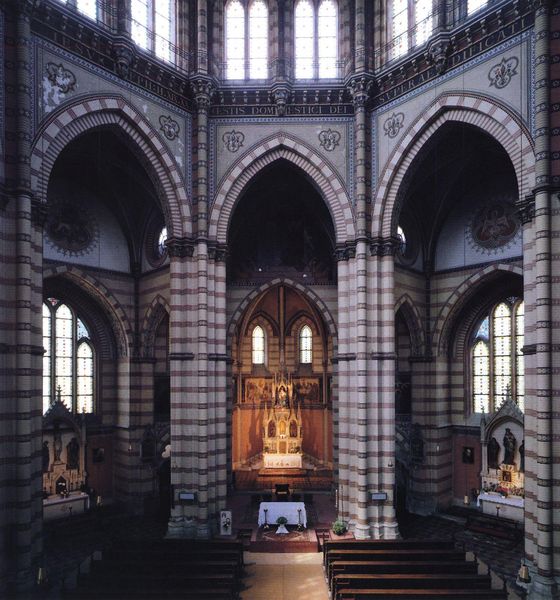
Titel: Fünfhausener Pfarrkirche “Maria vom Siege”
Künstler: Friedrich von Schmidt
Standort: Wien, Mariahilfer Gürtel (EU - AUT)
Schlagwörter: weiß, fenster, säule, säulen, innenraum, kirche, realismus, bogen, dekor, streifen, alter, altar, kathedrale, kapitell, dienste, gotisch, christlich, zentral, karl, oktogon, romanisch, dreipass, aachen, streigfen, altar romanisch